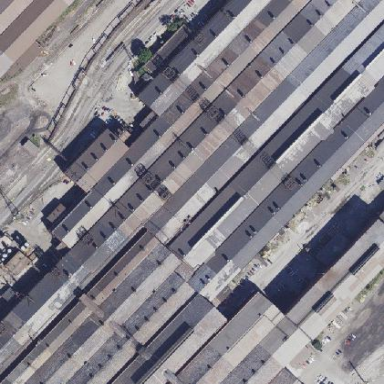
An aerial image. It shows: Industrial building.